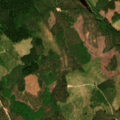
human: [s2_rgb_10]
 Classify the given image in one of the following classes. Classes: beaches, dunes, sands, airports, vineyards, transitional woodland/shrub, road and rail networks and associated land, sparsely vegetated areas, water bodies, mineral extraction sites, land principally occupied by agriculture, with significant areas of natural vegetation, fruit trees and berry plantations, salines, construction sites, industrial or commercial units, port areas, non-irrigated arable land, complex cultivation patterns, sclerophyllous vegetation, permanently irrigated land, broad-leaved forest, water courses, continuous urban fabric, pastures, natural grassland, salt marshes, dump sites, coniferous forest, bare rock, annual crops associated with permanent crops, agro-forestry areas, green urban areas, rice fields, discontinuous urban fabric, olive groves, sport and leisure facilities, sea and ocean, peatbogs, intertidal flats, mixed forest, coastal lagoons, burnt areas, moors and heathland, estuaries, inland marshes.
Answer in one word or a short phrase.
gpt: coniferous forest, mixed forest, transitional woodland/shrub